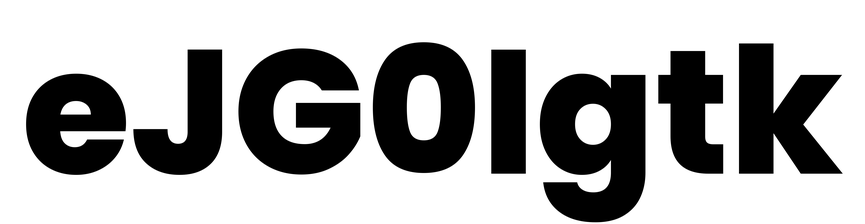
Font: Poppins-ExtraBold